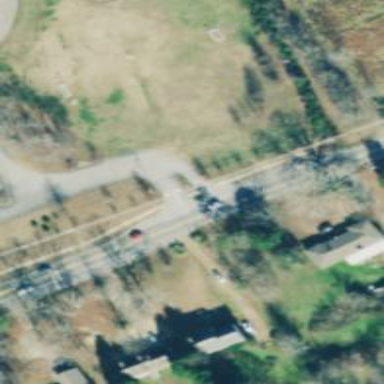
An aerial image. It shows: Unmarked road crossing.